Field crop: tomato
Growth stage: 1
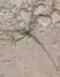
Species: cyperus